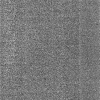
Atmospheric dust classification: dusty